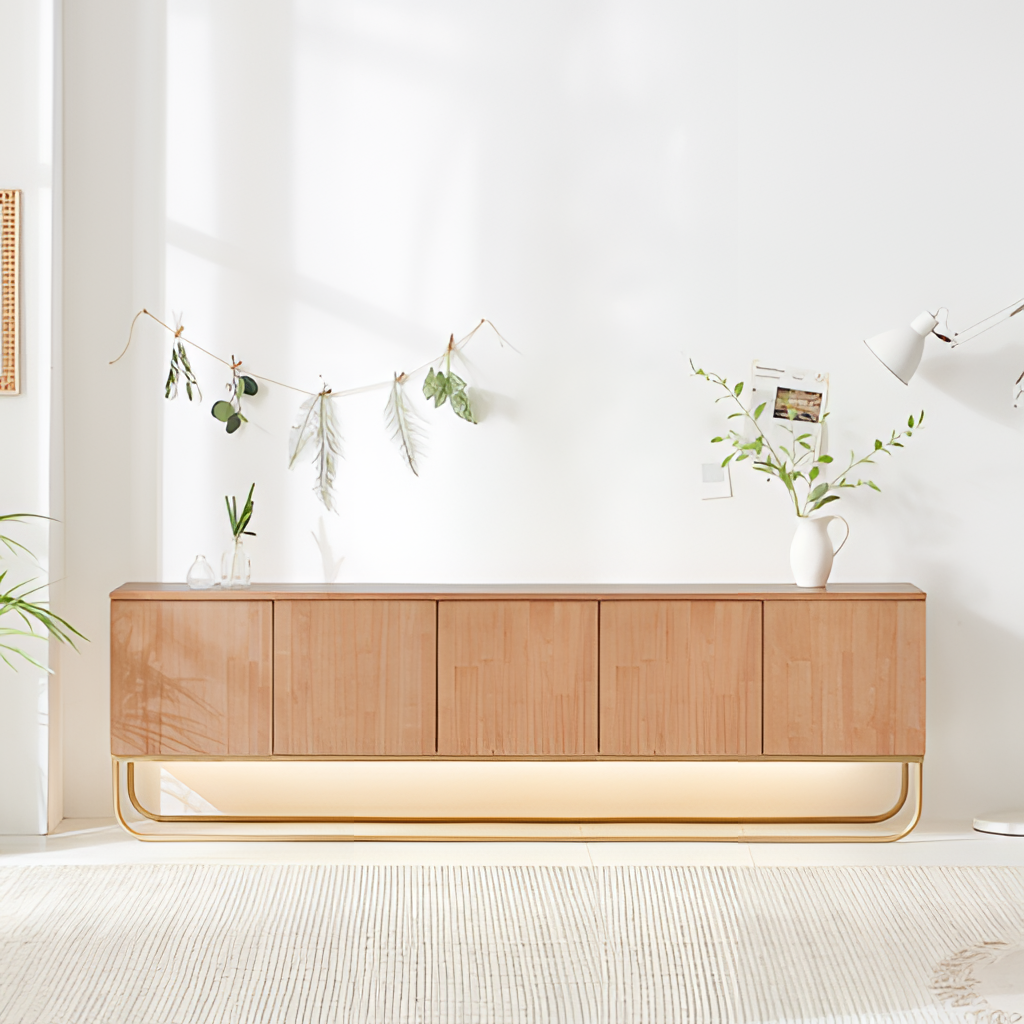
living room, wood sideboard, beige tile flooring, with large square pattern, minimalistic, paint wallpaper, with solid pattern